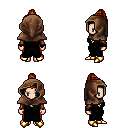
a pixel art fantasy rpg character, female body template, human, light skin, gray robe, red pants, dark blonde long topknot hairstyle, cloth hood, cloth bracers, gold boots, four views (front, back, left, right), 2x2 character sprite sheet, small pixel art, hard edges, no anti-aliasing